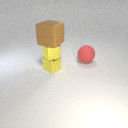
small yellow metal cube in front of large red rubber sphere